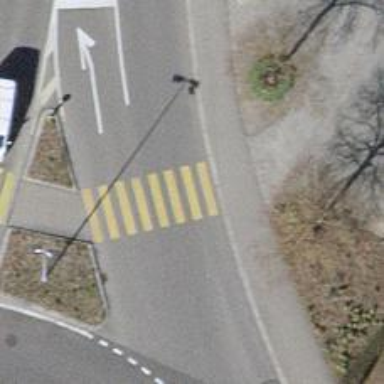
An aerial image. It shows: Uncontrolled zebra crossing with zebra markings.